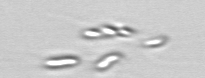
Label: Dinobryon